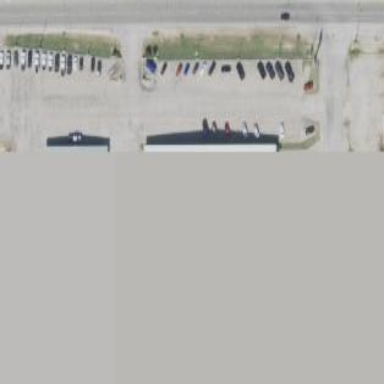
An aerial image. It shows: Building that houses car shop.